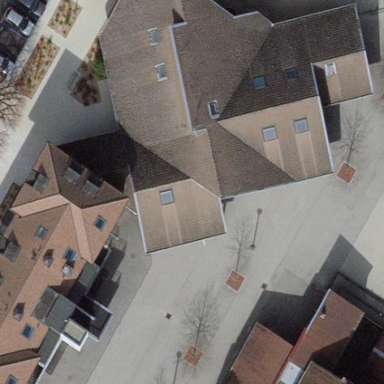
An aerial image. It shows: School building.